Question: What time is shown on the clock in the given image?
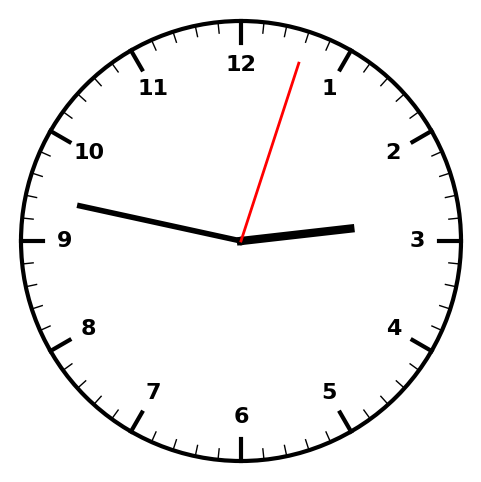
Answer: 02:47:03